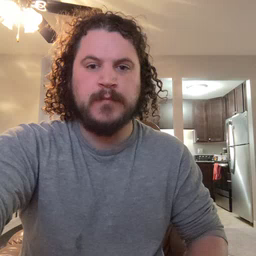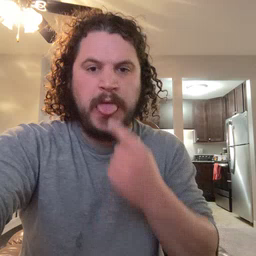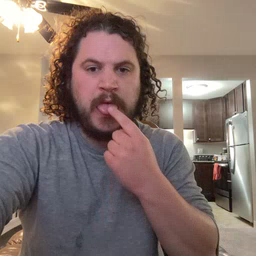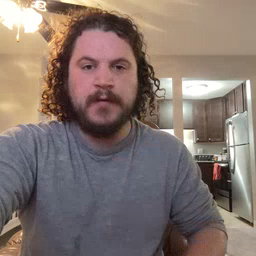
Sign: tongue